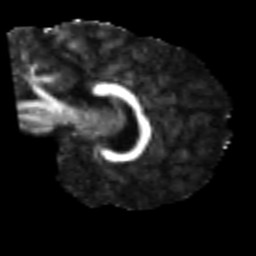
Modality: FA
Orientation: sagittal
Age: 26
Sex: male
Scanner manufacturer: siemens
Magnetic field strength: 3 T
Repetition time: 2.3 s
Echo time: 0.085 s